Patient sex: M
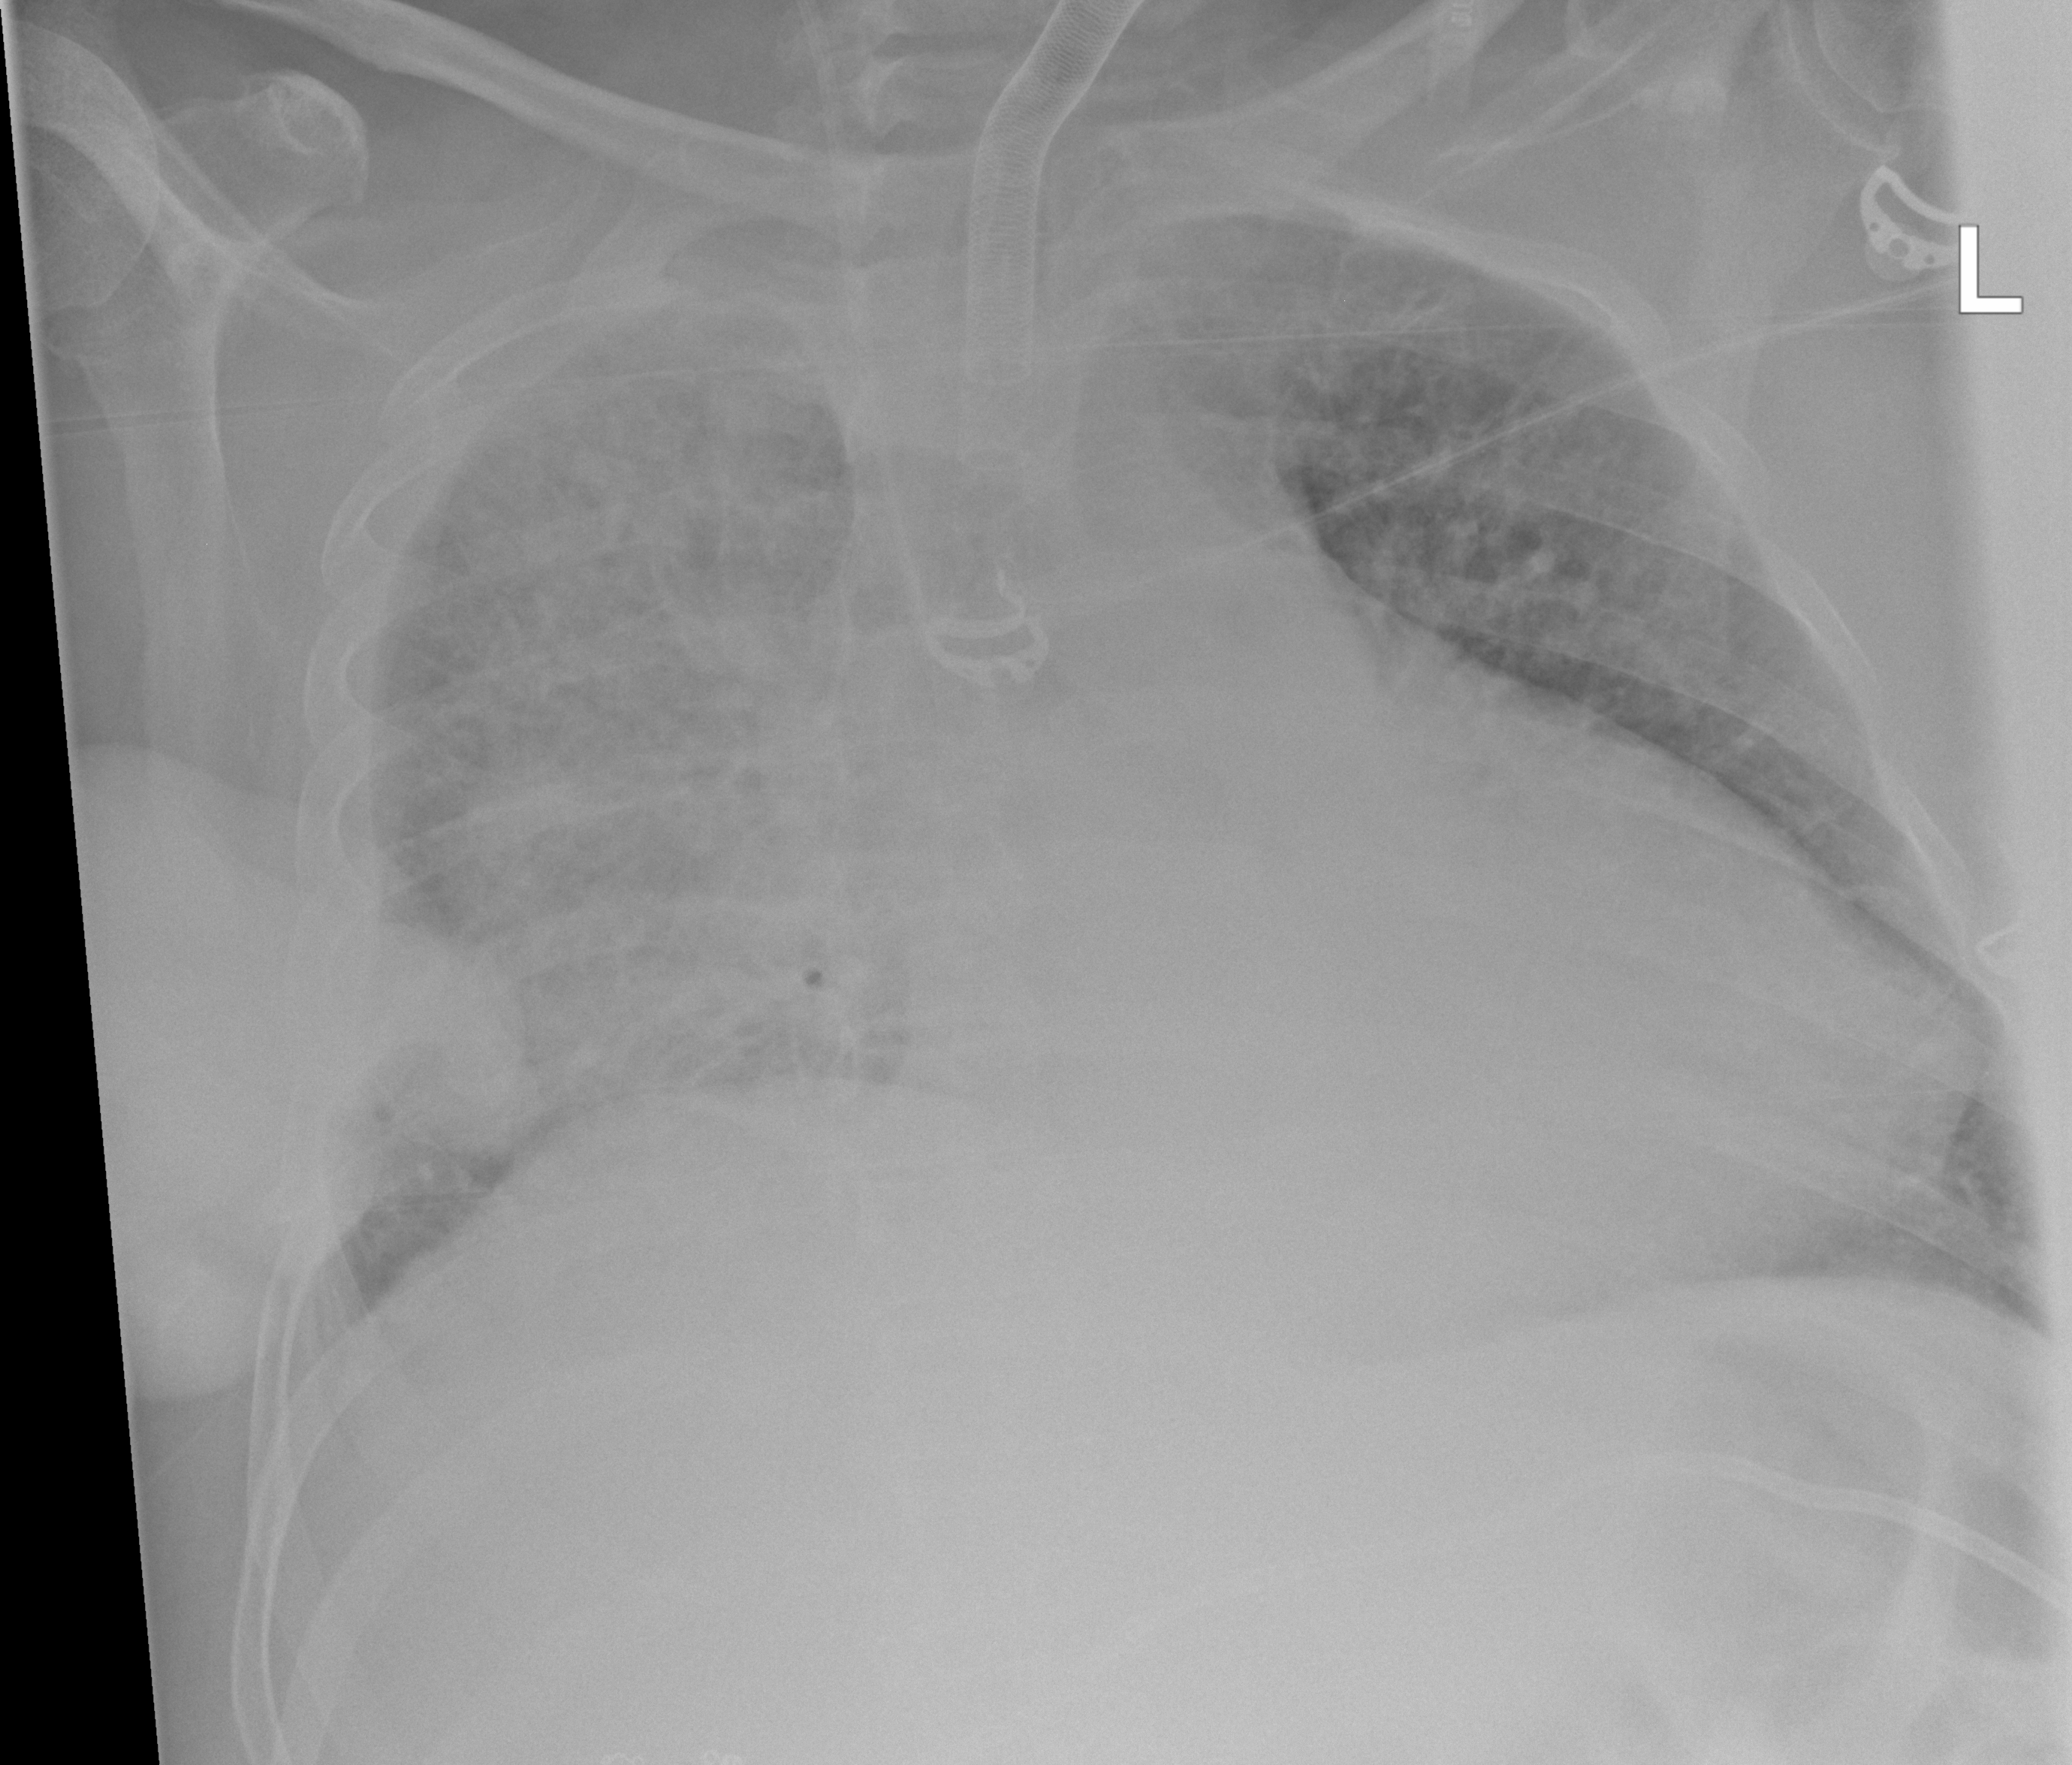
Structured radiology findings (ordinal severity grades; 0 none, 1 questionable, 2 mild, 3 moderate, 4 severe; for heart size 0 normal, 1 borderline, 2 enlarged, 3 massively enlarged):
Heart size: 3
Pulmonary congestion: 3
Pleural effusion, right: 2
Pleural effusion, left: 1
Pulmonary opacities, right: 4
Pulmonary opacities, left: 3
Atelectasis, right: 3
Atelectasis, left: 2